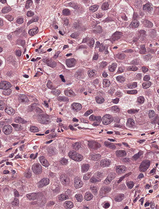
Tumor epithelial tissue: yes
Tumor-associated stroma tissue: yes
Normal tissue: no